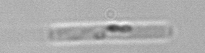
Label: Cerataulina_pelagica